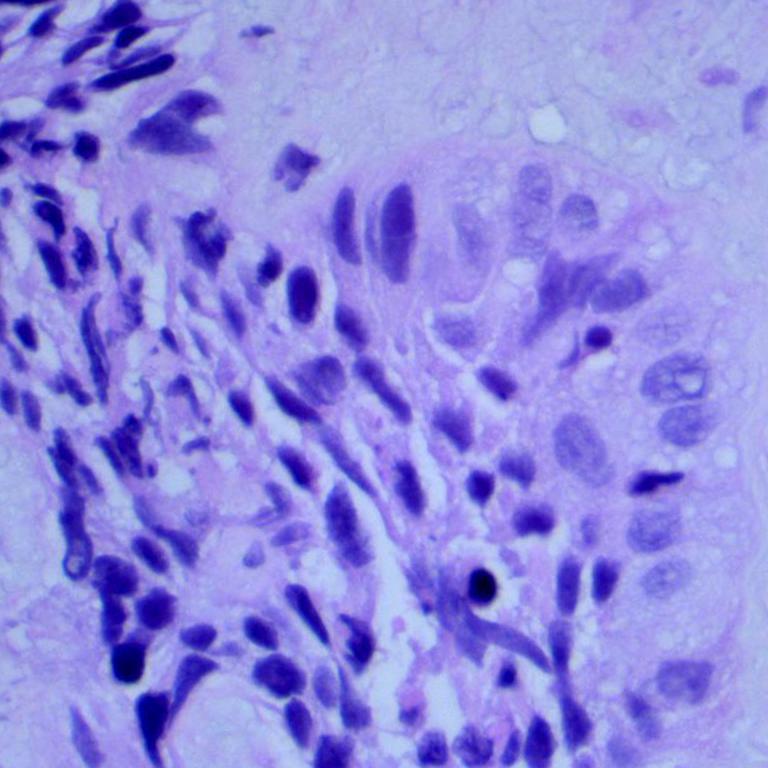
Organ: lung
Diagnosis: squamous carcinomas